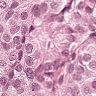
Metastatic tissue present: yes